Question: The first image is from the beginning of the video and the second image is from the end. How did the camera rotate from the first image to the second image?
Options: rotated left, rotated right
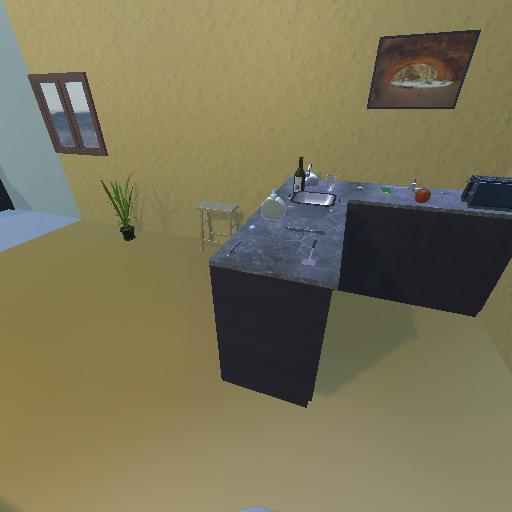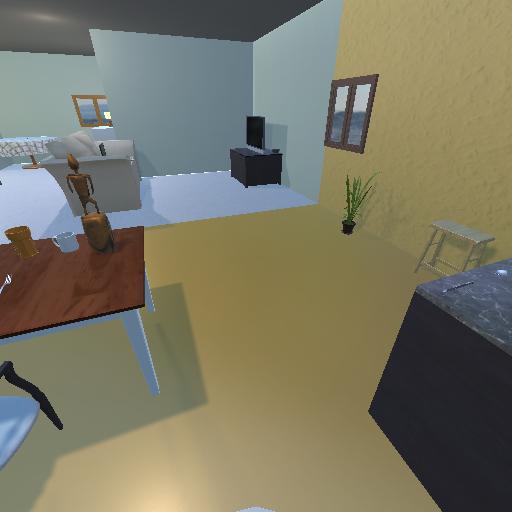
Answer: rotated left